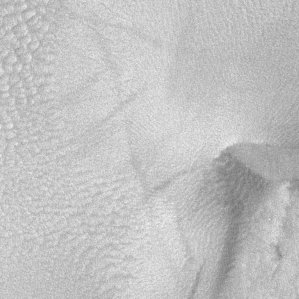
Label: frost